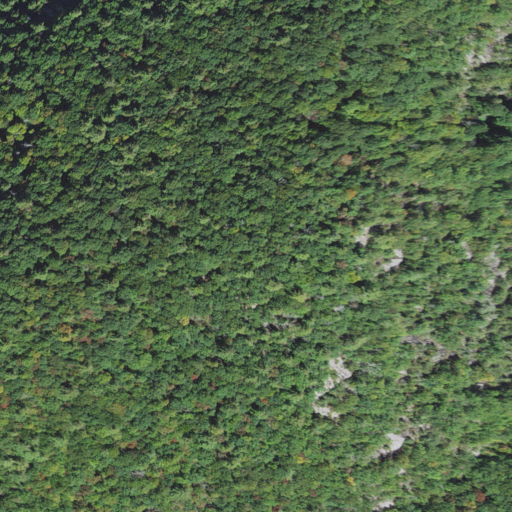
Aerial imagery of mountain in North Carolina named Rocky Knob containing deciduous forest, mixed forest, evergreen forest, pasture, and shrub